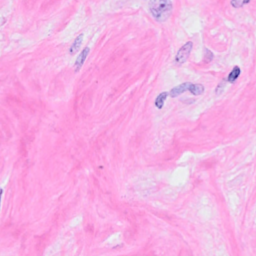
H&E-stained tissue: Breast